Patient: sex F, age 46
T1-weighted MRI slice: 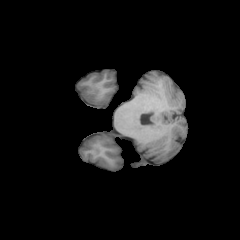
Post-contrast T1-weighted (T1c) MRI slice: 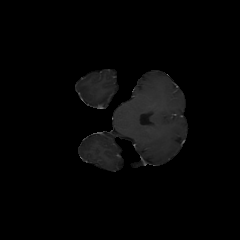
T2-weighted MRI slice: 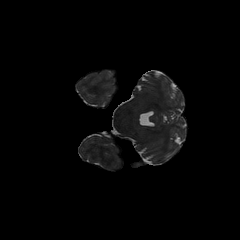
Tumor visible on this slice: no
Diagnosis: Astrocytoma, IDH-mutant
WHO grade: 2